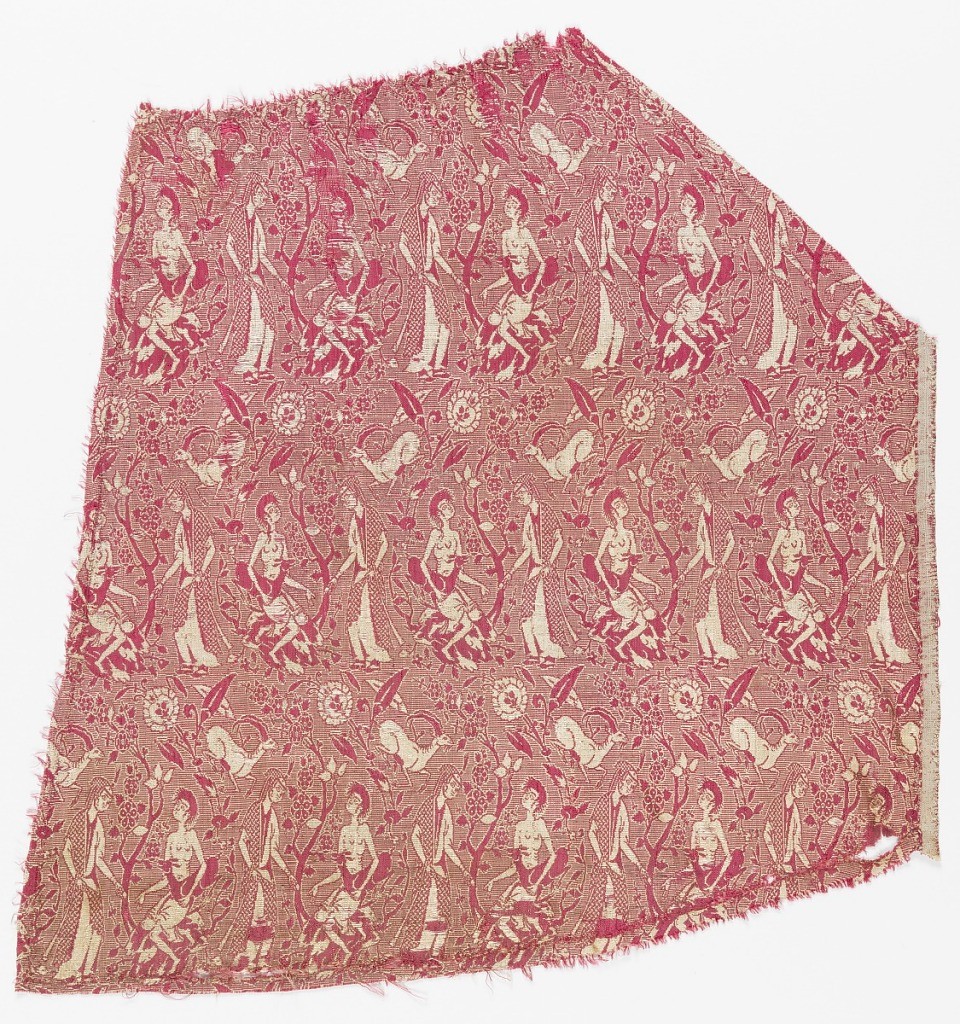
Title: Layla and Majnun
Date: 16th–17th century
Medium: silk, metallic threads Technique: two intercrossed plain weave structures (double cloth)
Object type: Textile
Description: Fragment of woven silk shaped as if part of a skirt, with figures of a boy holding a deer and woman on either side of a flowering tree. Figures in cream, repeated in mirror image in alternating rows, alternating with rows of leaping gazelles, on a ribbed ground of red and silver.